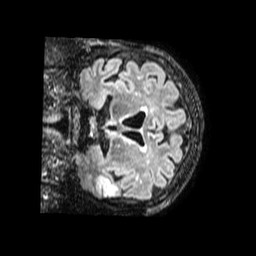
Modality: FLAIR
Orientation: coronal
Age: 73
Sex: female
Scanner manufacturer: philips
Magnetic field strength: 1.5 T
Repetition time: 4.8 s
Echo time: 0.3372 s